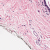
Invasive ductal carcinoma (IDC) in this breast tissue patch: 0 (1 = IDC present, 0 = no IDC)